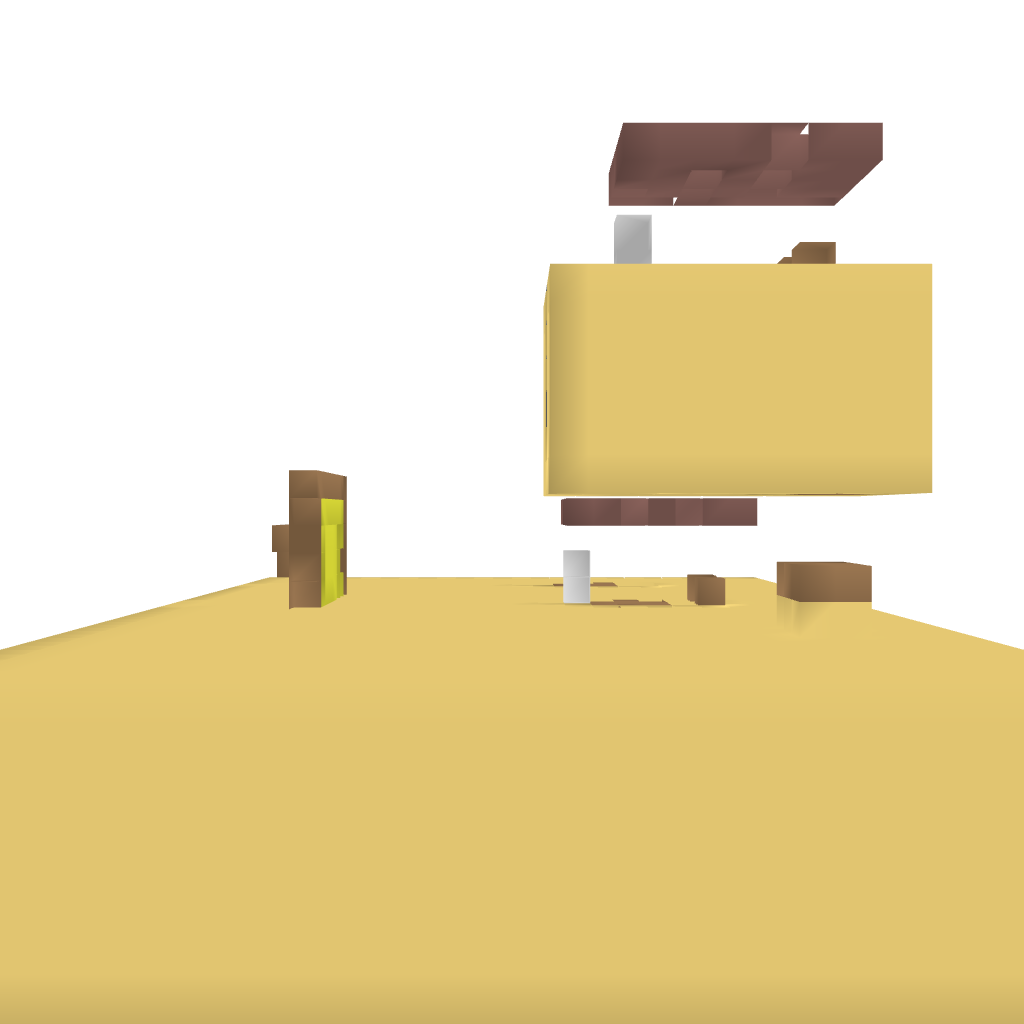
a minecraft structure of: Dustless trap bad low quality